Question: How can I create this gradient and shadow box from the attached image?
Thanks

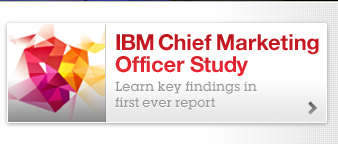
Answer: Your can generate yourself check these lnks:
## http://css3generator.com/
## http://www.colorzilla.com/gradient-editor/